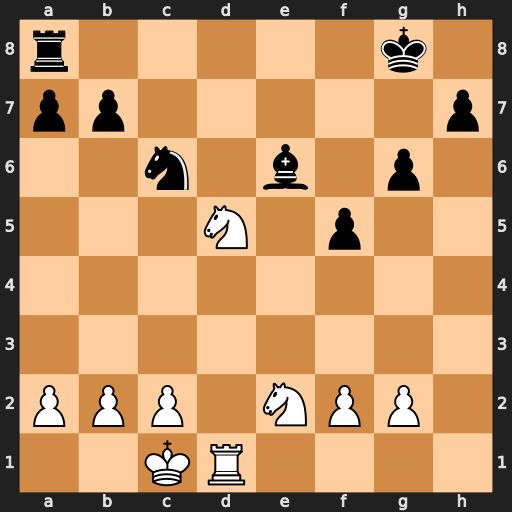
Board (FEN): r5k1/pp5p/2n1b1p1/3N1p2/8/8/PPP1NPP1/2KR4
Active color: w
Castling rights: -
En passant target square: -
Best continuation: Nc7 Rd8 Nxe6